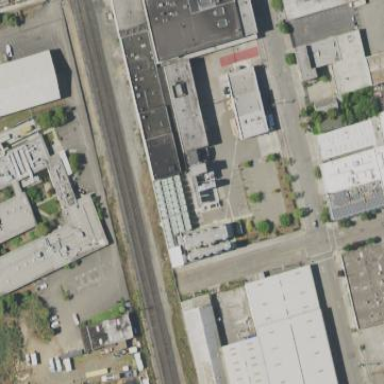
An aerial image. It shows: Industrial building.